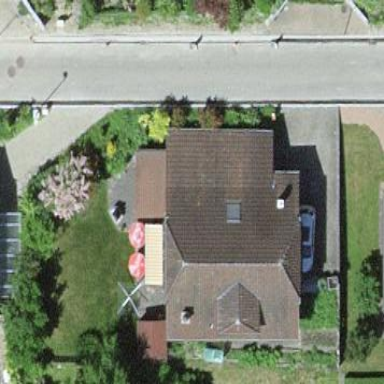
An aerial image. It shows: Residential building.